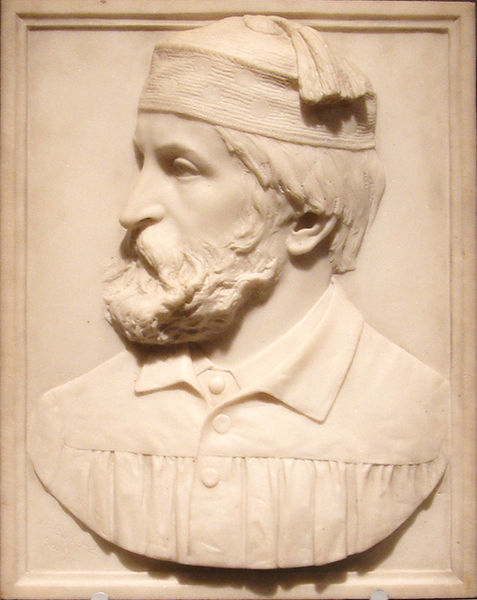
Titel: Self-Portrait in Marble Relief
Künstler: Larkin Goldsmith Mead
Standort: Amherst (Massachusetts, USA)
Institution: Mead Art Museum, Amherst College
Schlagwörter: hat, priest, white, collar, face, hair, nose, old, portrait, wall, looking, picture, profile, classic, greek, man, roman, stone, ear, head, eyes, important, male, night, side, bust, frame, gaze, texture, cap, buttons, beard, plaster, sculpture, statue, marble, ancient, neck, art, monk, lines, eyebrows, relief, carving, lapel, shirt, button, sombre, high, tassel, literature, stern, tunic, hang, deep, nightgown, nightcap, relief carving, stone carving, preist, pijama